Interaction volume radius: 10 \u00c5
Interaction volume height: 10 \u00c5
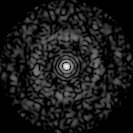
Disorder parameter: 0.8154